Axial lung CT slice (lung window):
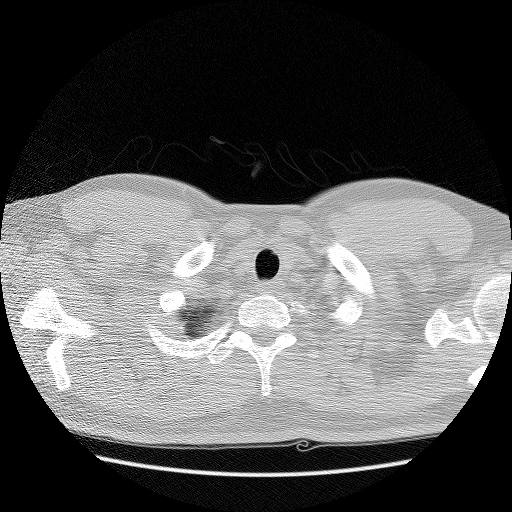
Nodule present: no